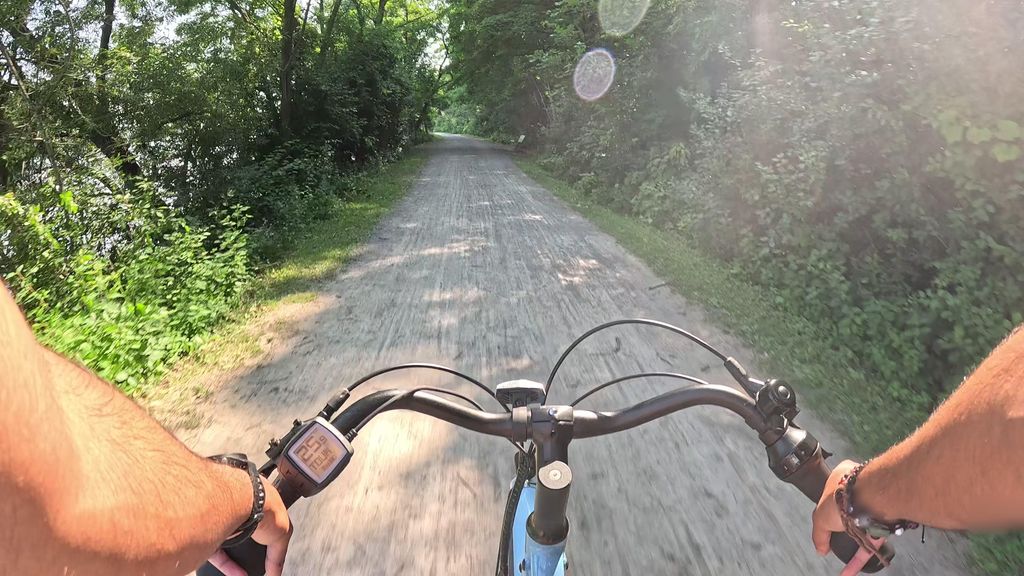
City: ottawa-gatineau